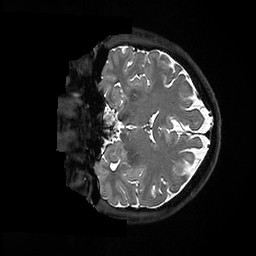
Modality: T2w
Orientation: coronal
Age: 49
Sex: male
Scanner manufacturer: ge
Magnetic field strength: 3 T
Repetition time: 3.202 s
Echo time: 0.05892 s